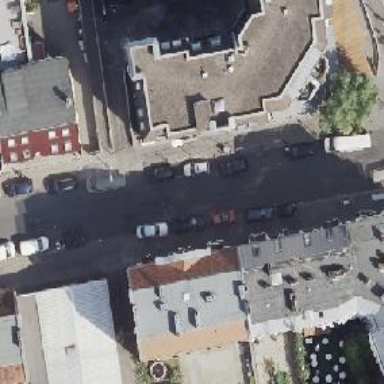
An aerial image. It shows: Residential road with asphalt surface and sidewalks on both sides. The parking on both sides is oriented parallel and partially on the curb.